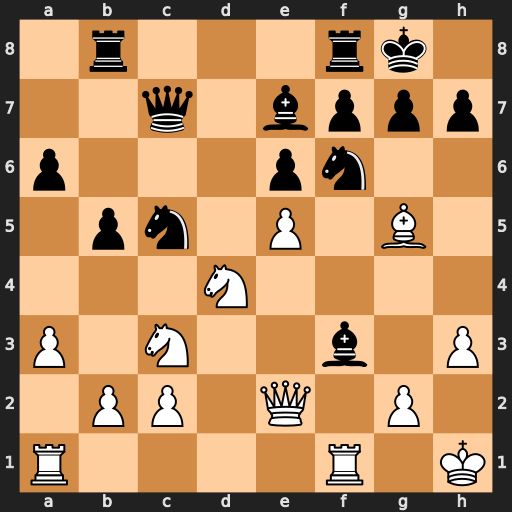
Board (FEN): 1r3rk1/2q1bppp/p3pn2/1pn1P1B1/3N4/P1N2b1P/1PP1Q1P1/R4R1K
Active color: w
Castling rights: -
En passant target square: -
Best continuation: Rxf3 Nd5 Nxd5